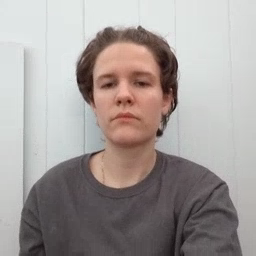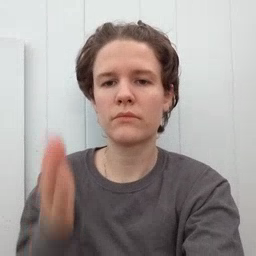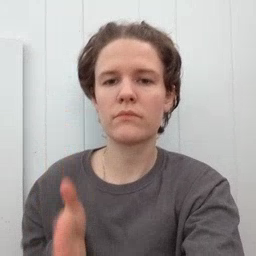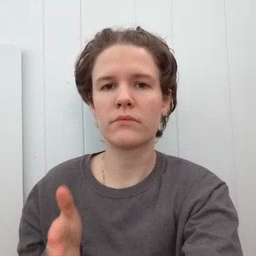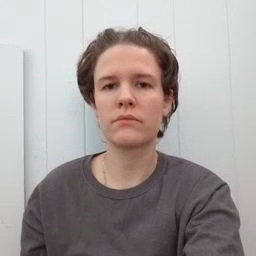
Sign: person